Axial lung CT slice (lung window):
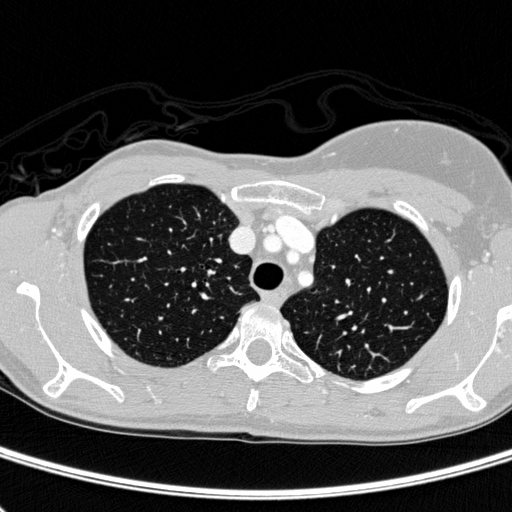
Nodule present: no